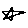
Label: star